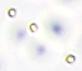
Label: Phaeocystis